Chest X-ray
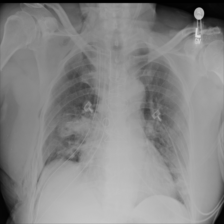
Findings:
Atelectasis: negative
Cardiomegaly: negative
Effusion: negative
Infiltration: negative
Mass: negative
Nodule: negative
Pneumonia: negative
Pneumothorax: negative
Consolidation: negative
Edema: negative
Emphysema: negative
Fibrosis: negative
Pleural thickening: negative
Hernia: negative